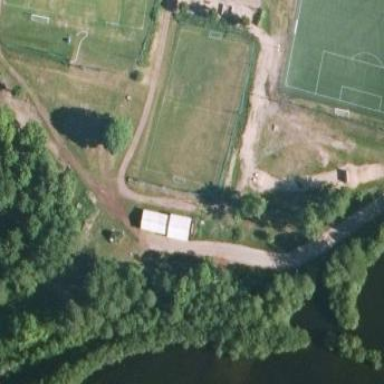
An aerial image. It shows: Soccer pitch for leisure land activities.